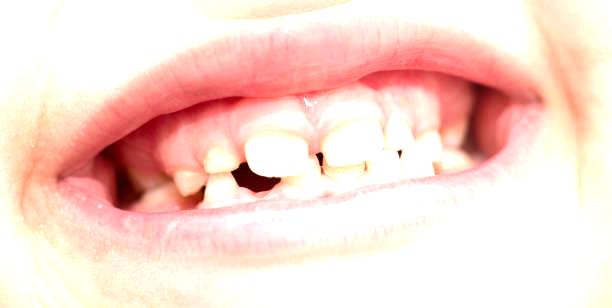
Condition: hypodontia